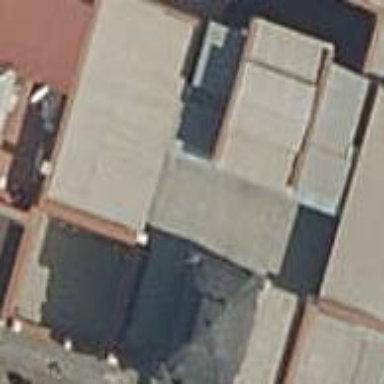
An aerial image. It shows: Part of building.